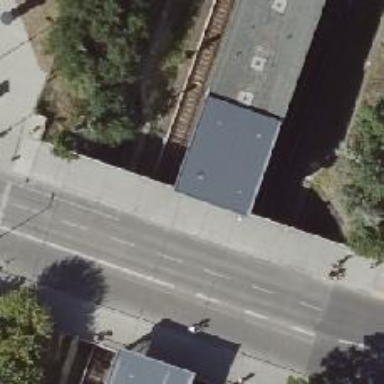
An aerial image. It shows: Subway entrance.